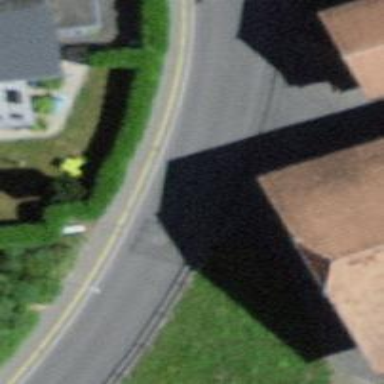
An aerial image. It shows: Asphalt road in residential area.